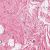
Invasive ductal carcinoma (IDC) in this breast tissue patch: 0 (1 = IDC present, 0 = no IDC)